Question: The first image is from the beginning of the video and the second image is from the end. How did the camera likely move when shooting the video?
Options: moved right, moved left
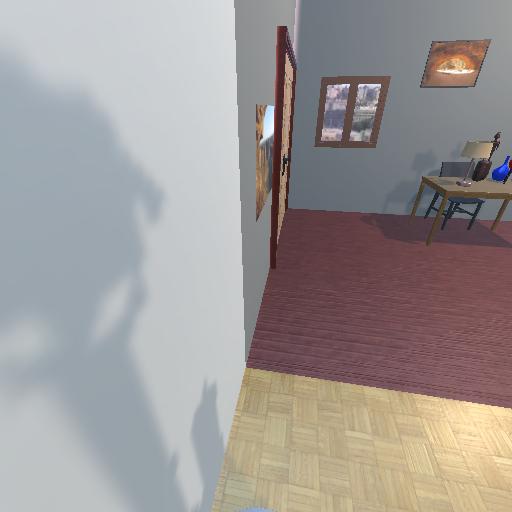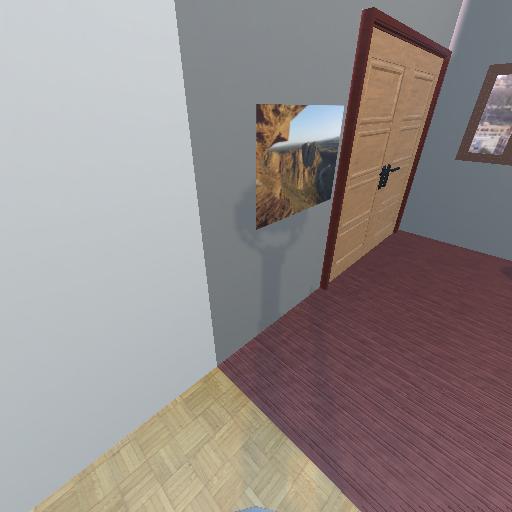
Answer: moved right